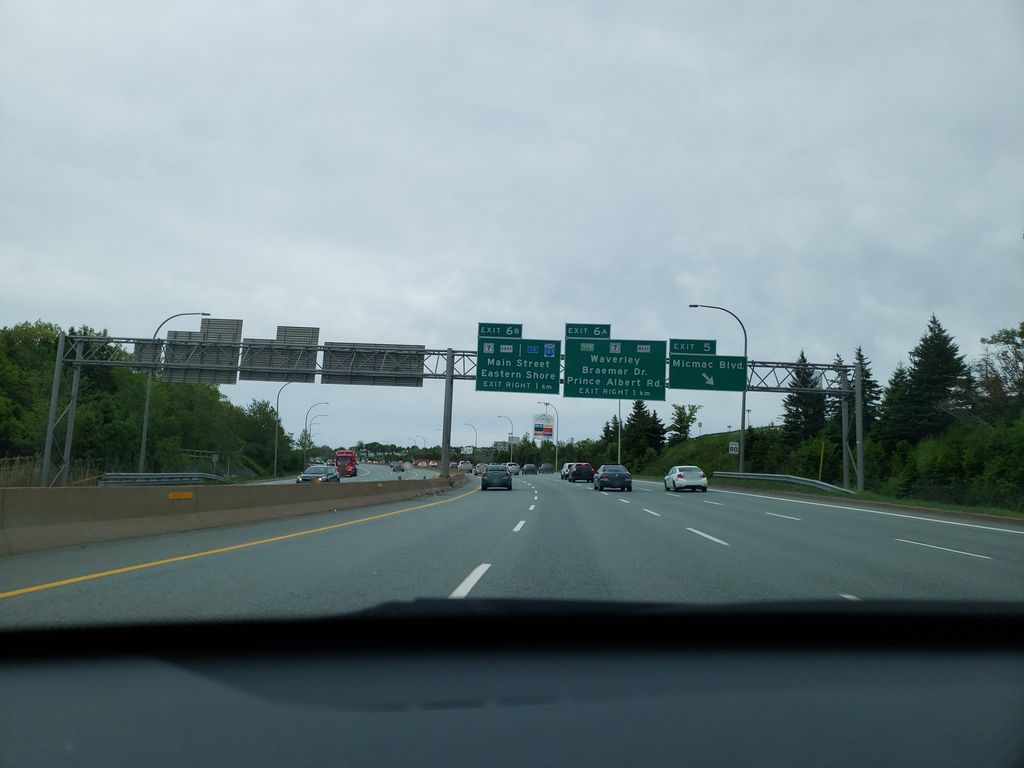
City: halifax